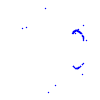
Particle: proton